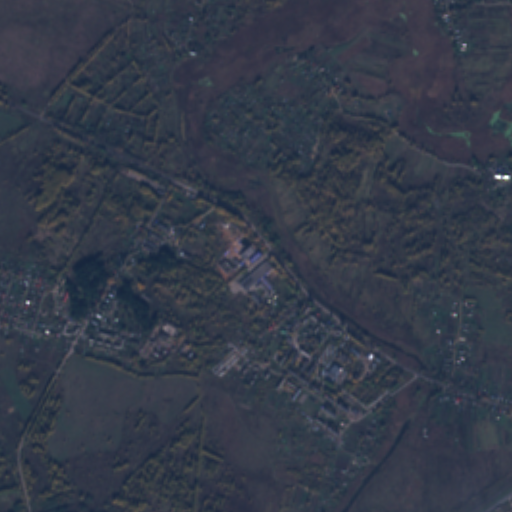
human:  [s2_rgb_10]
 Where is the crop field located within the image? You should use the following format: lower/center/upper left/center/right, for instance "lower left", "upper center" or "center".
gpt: The crop field is located in the upper right of the image.
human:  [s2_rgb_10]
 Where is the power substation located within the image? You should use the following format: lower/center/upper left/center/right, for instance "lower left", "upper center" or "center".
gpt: The power substation is located in the center right of the image.
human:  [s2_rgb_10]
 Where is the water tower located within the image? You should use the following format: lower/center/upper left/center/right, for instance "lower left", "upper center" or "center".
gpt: The water tower is located in the center of the image.
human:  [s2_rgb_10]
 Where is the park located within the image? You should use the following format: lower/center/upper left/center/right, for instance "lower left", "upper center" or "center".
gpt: There is no park in the image.